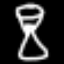
Label: hourglass